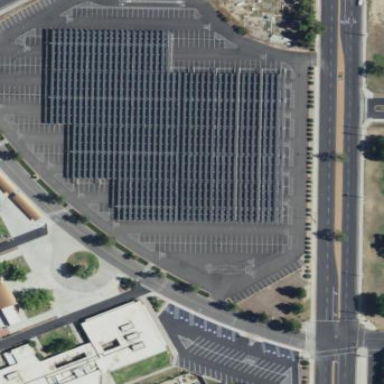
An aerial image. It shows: Carports used as parking spaces.